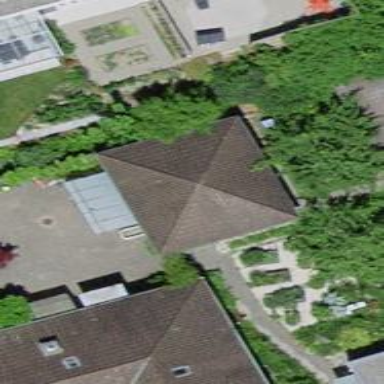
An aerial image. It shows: Shed building.